Question: The problem is that when I paste a figure from MATLAB to MS Word, the quality of the figure(font size, line width and overall appearance) is very low in comparison with figures made by other software packages such as MS Excel or SigmaPlot. More specifically, the font size are too small for MS Word document. Lines' width are too narrow. I can fix them by changing the font size and line width but it is just too much work for such an essential things. My scripts produce more than 20 figures each time that I run them and it is not reasonable to modify them one by one manually or through the code. I expect that MATLAB has something ready to deal with this problem(optimizing font size, line width for pasting the figure into MS Word or PDF, etc).
I don't know whether I'm using a bad way to paste the figure into MS Word (Edit>Copy Figure) or it is just the way MATLAB is.
The following is a image from the PDF file including a figure made by MATLAB. See how ugly and small is the figure. The labels and texts in the figure are hardly readable.

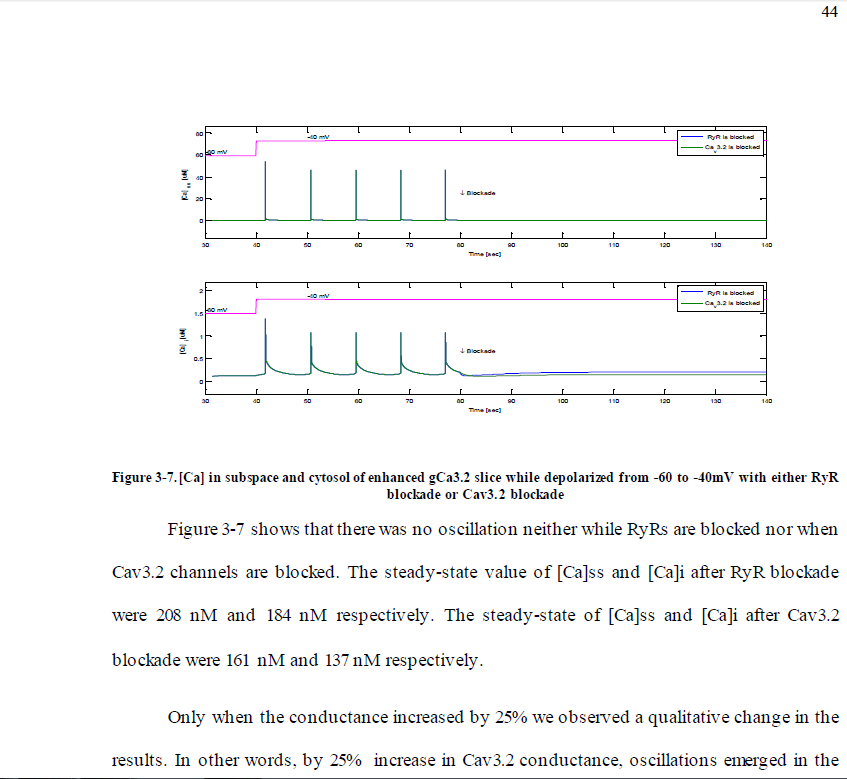
Answer: There are tons of things to say about exporting figures properly.
You can read my answer to a previous question that may point you into the right direction:
<URL>
And if you really produce a lot of figures (20 is not very much) you should rely on doing it programmatically to ensure that the results have the same styles. The trick is that you don't do all the style defines for each plot separately but define cell arrays of styles that you can easily reuse, like so
'''
plotstyle = {'MarkerSize',5,'LineWidth',3};
textstyle = {'FontWeight','demi','FontSize',12};
plot(data1,plotstyle{:})
plot(data2,plotstyle{:})
title('Some title',textstyle{:})
'''